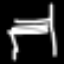
Label: bed